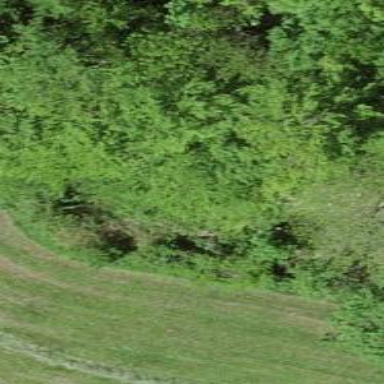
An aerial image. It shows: Deciduous tree with broadleaved leaves.